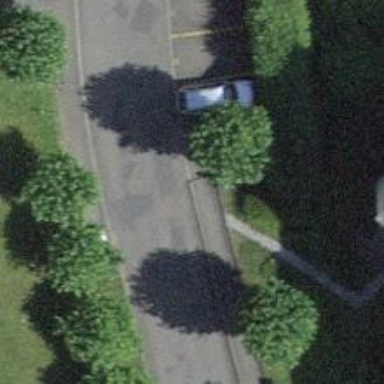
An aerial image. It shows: Kerb barrier.